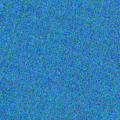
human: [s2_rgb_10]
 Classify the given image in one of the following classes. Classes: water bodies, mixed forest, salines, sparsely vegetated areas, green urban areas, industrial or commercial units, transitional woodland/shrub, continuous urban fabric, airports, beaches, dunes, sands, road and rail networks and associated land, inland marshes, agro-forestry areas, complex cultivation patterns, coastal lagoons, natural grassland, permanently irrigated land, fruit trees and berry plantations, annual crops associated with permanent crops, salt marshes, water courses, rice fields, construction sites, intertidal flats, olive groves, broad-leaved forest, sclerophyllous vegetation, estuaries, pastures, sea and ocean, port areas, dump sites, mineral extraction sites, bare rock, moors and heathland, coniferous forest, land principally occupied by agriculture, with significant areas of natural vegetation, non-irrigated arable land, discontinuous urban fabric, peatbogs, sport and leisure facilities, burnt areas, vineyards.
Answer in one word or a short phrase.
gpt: sea and ocean